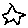
Label: star